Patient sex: F
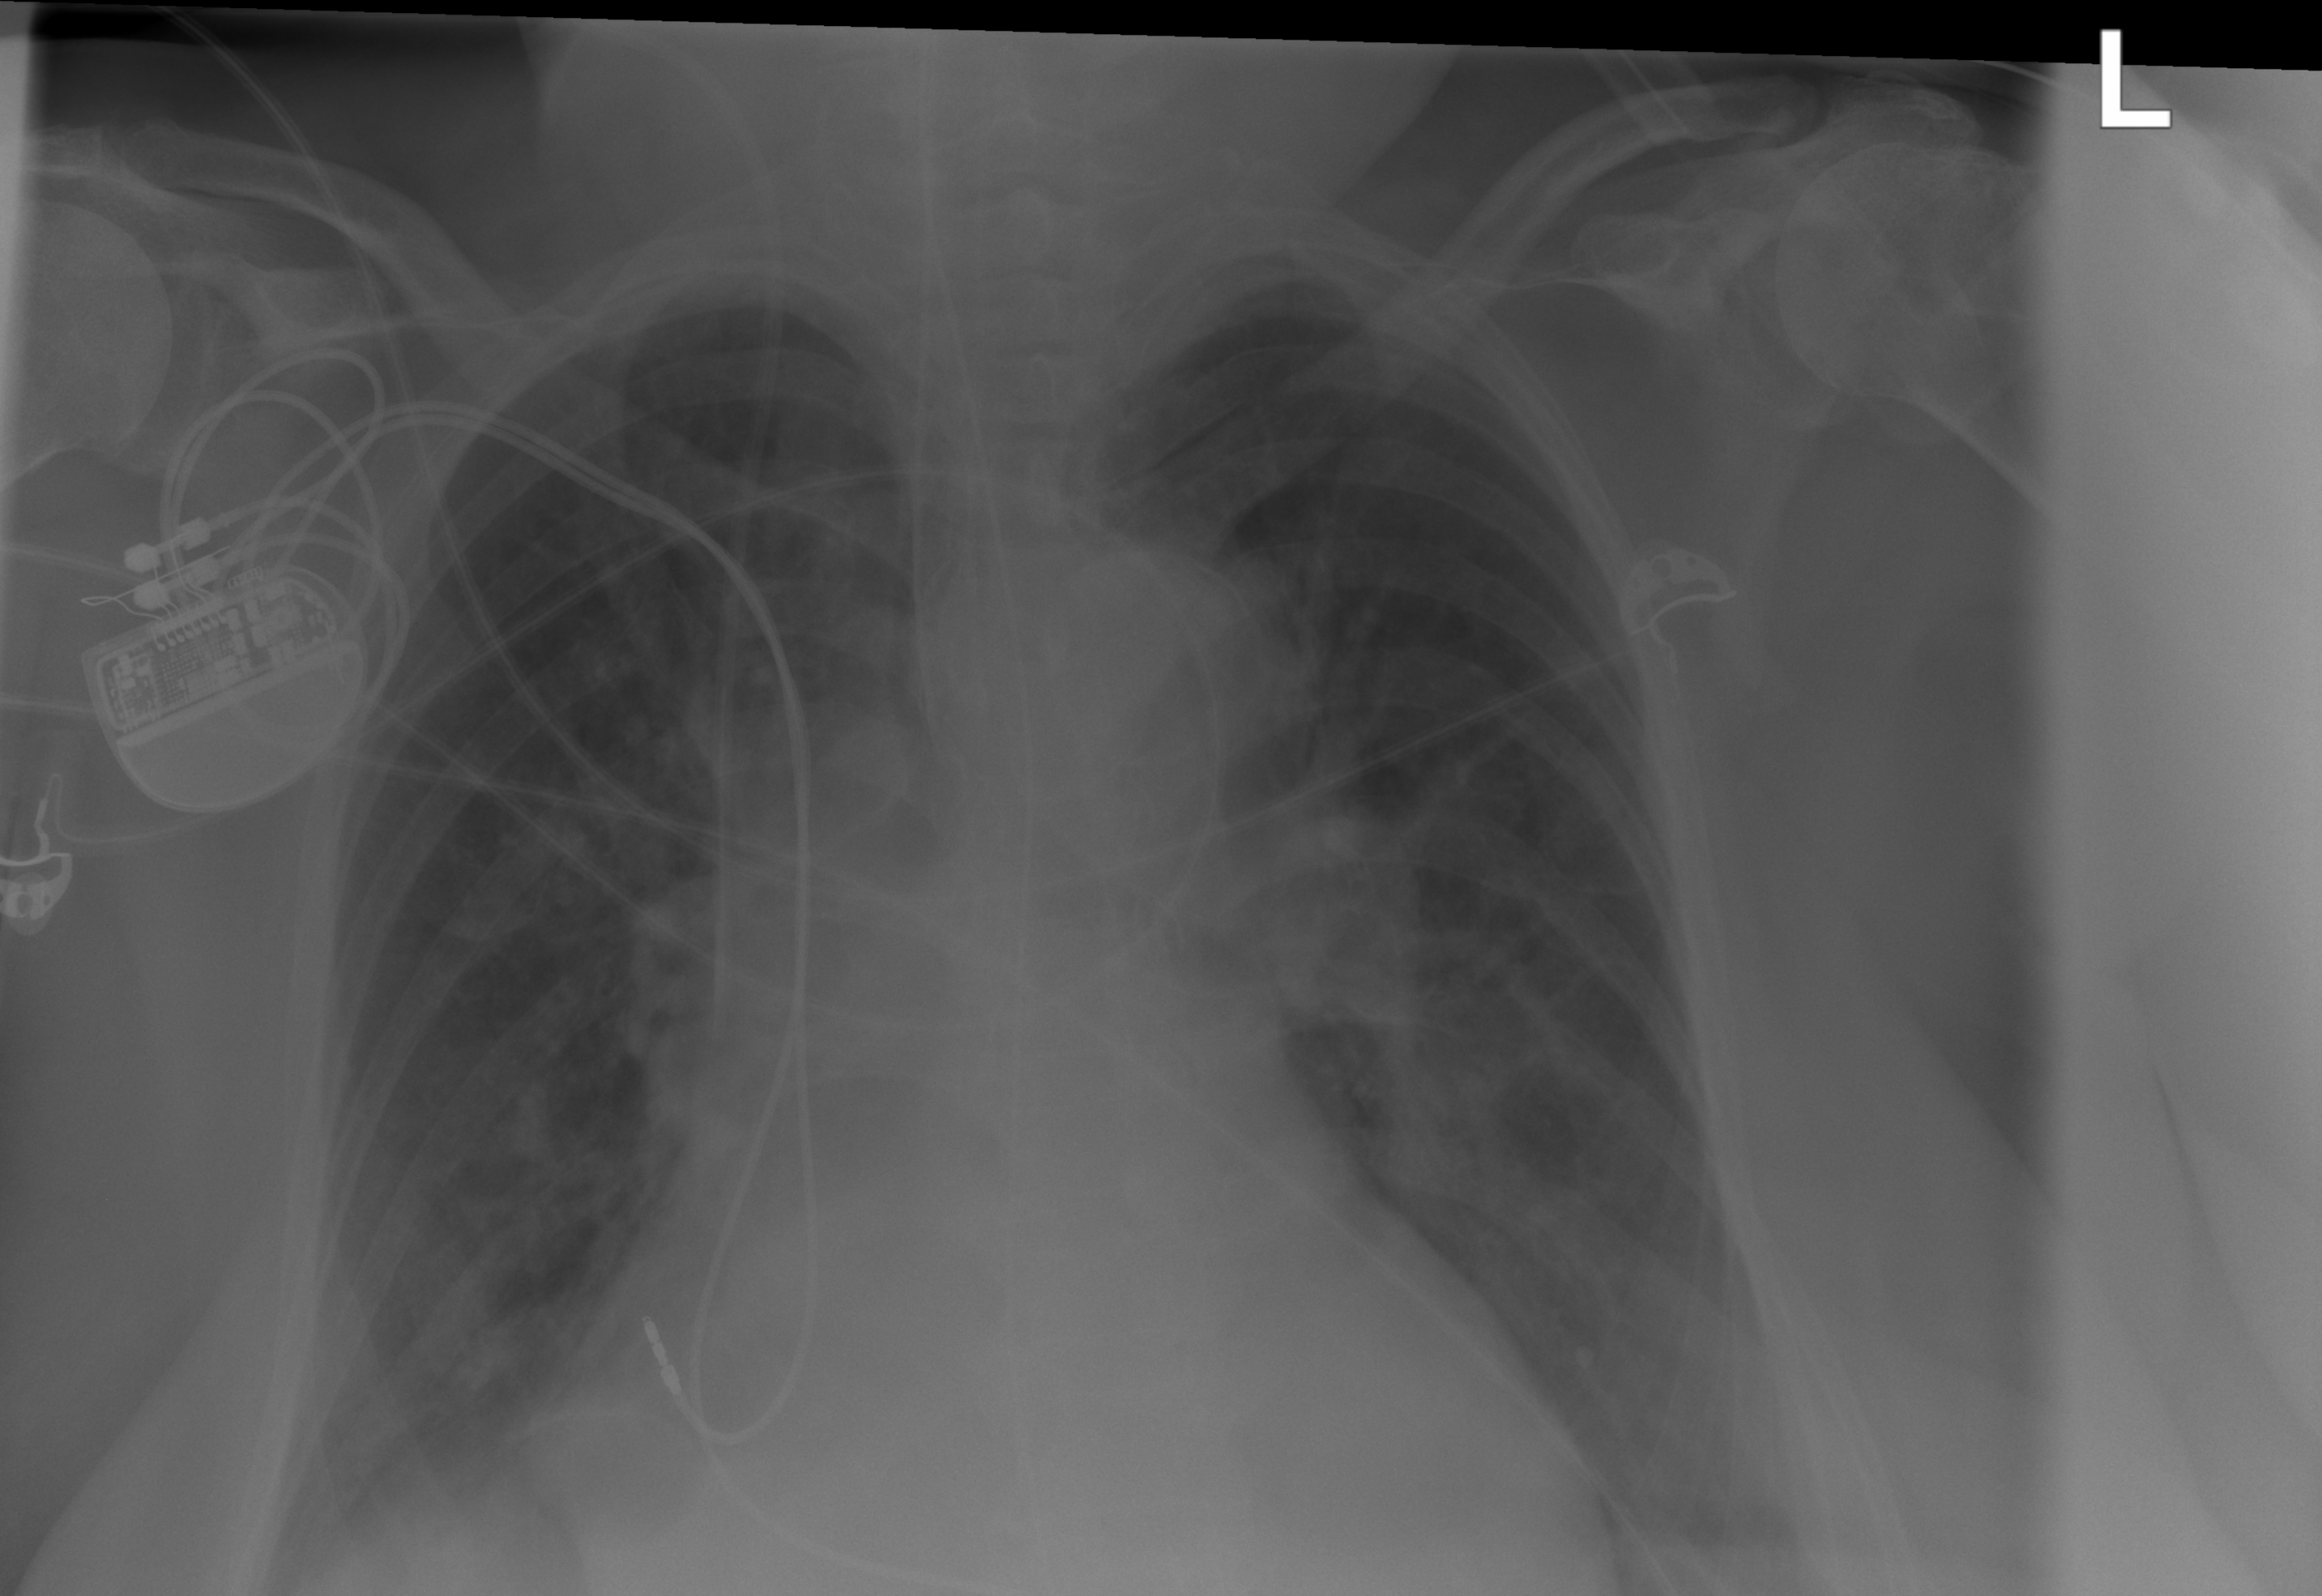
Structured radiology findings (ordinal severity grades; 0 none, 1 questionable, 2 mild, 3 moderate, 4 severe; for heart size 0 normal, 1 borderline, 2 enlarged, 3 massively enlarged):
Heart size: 2
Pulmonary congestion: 2
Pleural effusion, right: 0
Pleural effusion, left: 1
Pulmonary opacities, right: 3
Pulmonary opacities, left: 3
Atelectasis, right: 0
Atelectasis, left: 0